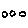
Label: circle